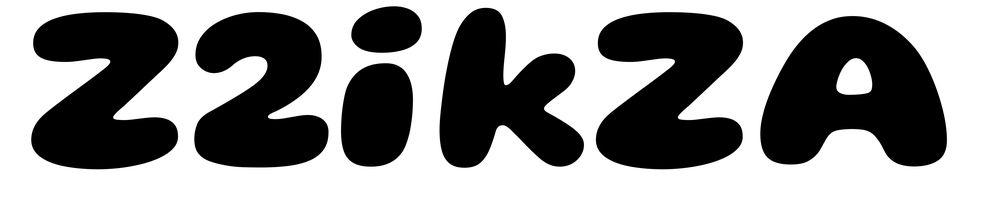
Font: Gluten_ExtraBold